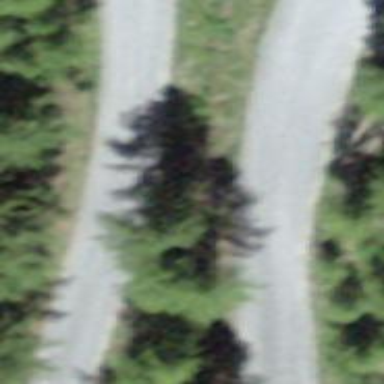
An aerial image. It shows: Unclassified road with grade 1 track type.